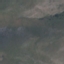
Land use / land cover: HerbaceousVegetation